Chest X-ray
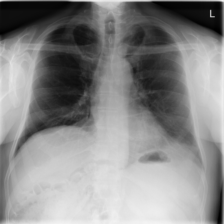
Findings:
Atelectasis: negative
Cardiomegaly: negative
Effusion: negative
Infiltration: negative
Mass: negative
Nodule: negative
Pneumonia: negative
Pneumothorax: negative
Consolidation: negative
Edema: negative
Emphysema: negative
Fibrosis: negative
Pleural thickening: negative
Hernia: negative